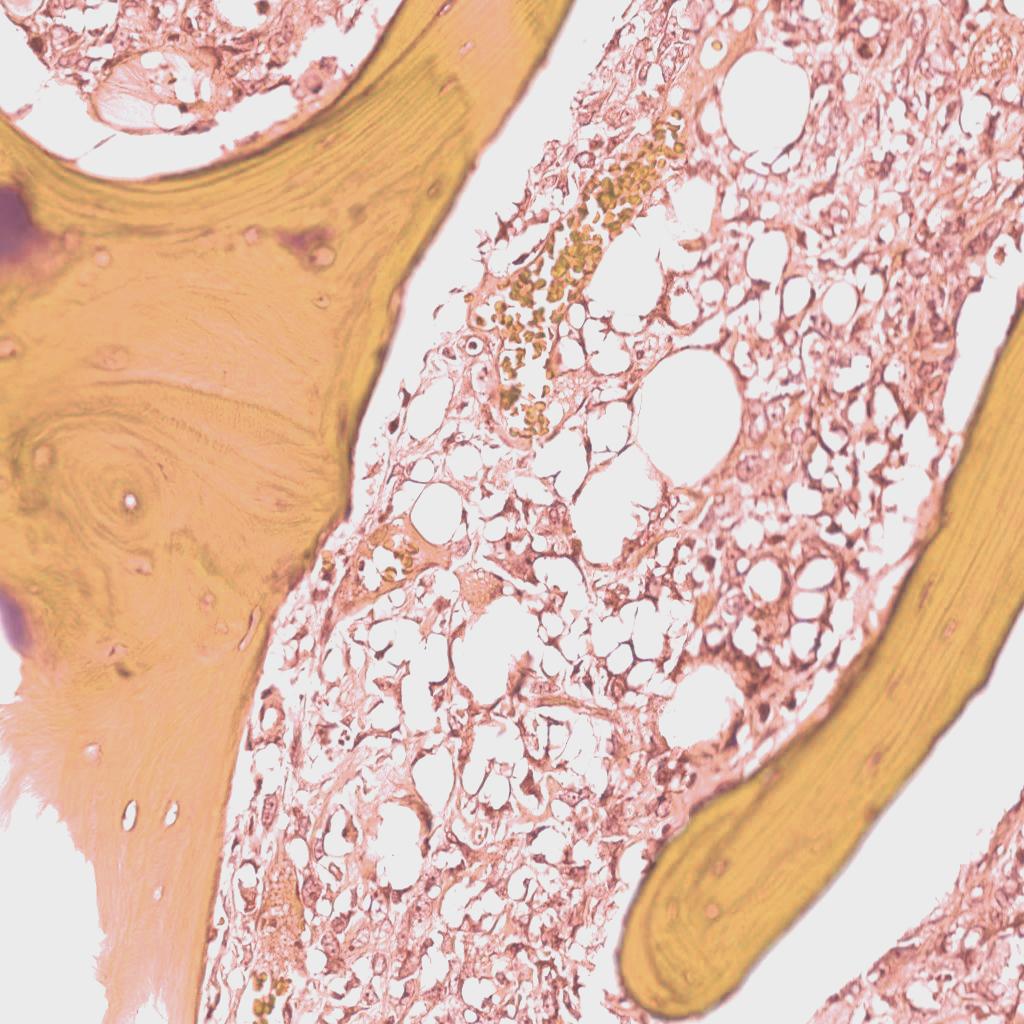
Label: Viable